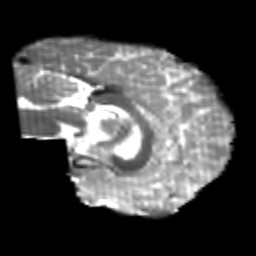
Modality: T2w
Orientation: sagittal
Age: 22
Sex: male
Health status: healthy
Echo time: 0.074 s